Question: I am using a Linear to design a song list screen, inside of Linear Layout in bottom there is a Relative Layout that should be in look like in image attachment, any suggestion how I can round bottom of a Relative Layout and how I can use Gradient colours in it as it is shown in image attached with this post?

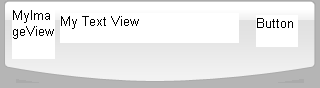
Answer: You can use relative layout and for relative layout use background image as rounded..
'''
<RelatvieLayout>
android:id="@+id/relative"
android:layout_width="fill_parent"
android:layout_height="wrap_content"
android:background="@drawable/curvebackground"
android:alignparent_bottom="true">
<ImageView
android:id="@+id/imageview"
android:layout_width="wrap_content"
android:layout_height="wrap_content"
android:src="" // here source of the imageview
android:align_parentLeft="true"/>
<TextView
android:id="@+id/textview"
android:layout_width="wrap_content"
android:layout_height="wrap_content"
android:align_centerInParent="true"/>
<Button
android:id="@+id/button"
android:layout_width="wrap_content"
android:layout_height="wrap_content"
android:align_parentRight="true"
/>
</RelativeLayout>
'''
Edit:
In relative layout add these lines so that it correctly fetches to the corresponding width of the screen.
'''
android:layout_alignParentBottom="true"
android:layout_alignParentRight="true"
android:layout_alignParentLeft="true"
'''